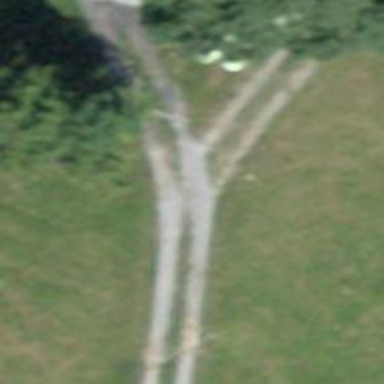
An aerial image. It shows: Track with grade 3 tracktype.